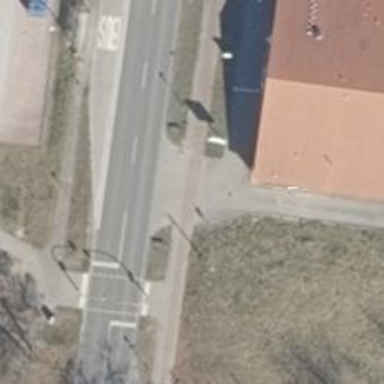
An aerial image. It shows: Sidewalk along the footway.